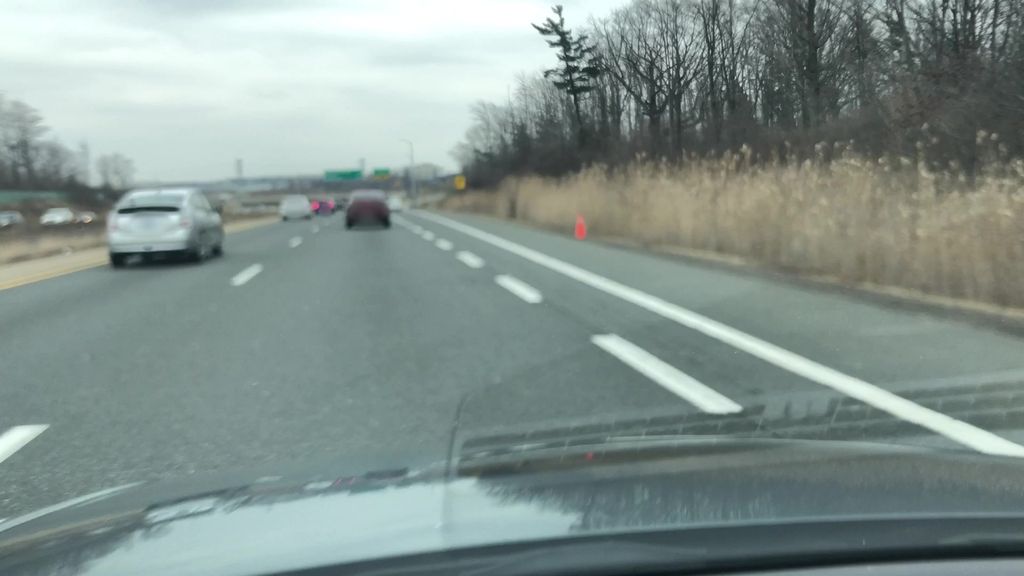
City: hamilton